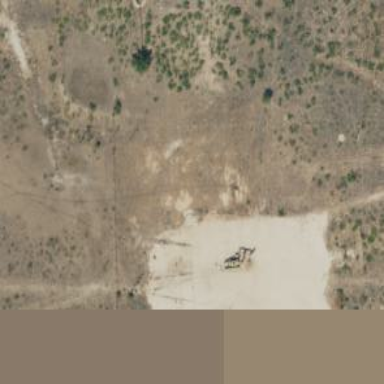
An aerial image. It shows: Petroleum well that is man-made.